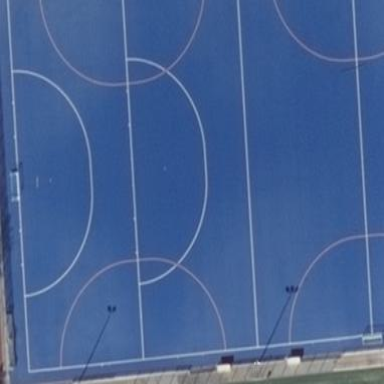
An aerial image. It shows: Soccer pitch with blue artificial turf for leisure sports.